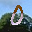
Label: 0